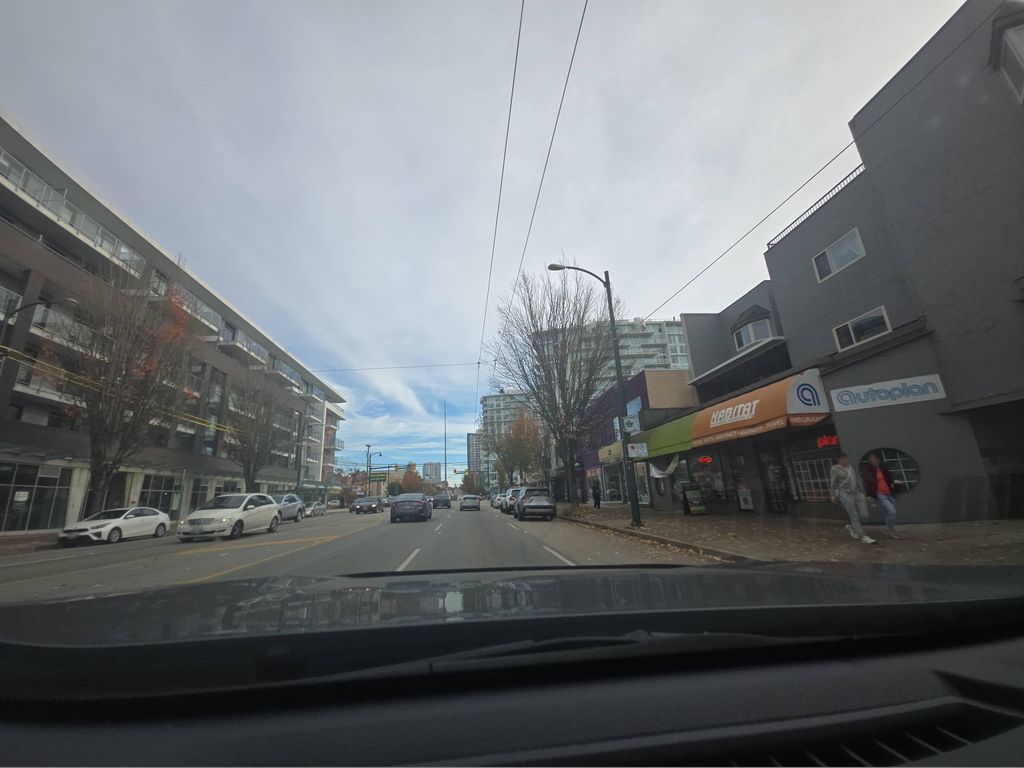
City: vancouver